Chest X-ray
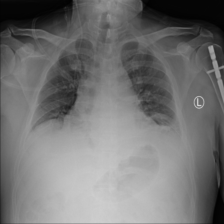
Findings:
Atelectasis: positive
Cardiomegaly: negative
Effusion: negative
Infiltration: negative
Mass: negative
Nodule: negative
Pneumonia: negative
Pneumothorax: negative
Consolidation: negative
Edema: negative
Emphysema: negative
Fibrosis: negative
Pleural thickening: negative
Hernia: negative